Question: I receive this error message almost every time that I type something in the current r script that I am working on.

The error message continues to pop up until I press Control + S multiple times before the R script can save. Then, about 10-15 seconds later after I type something else, the error message pops up again.
Anyone has a fix?
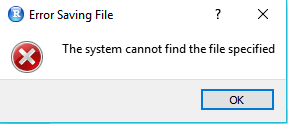
Answer: It's possible that you worked on a script in RStudio and saved the script into a certain folder, then you moved the script to a different folder, while still leaving it open in RStudio.
Try closing all scripts in RStudio, then reopening the script (assuming that you're sure that the script is saved and you know the location it is saved).